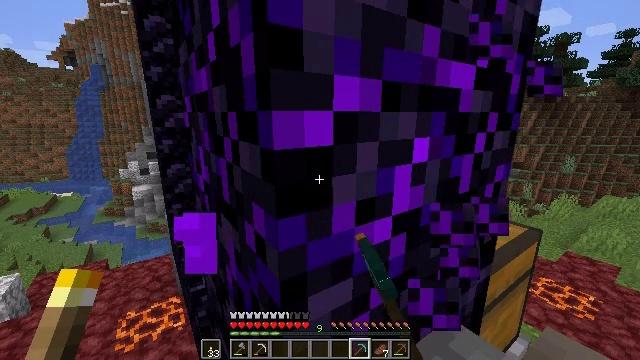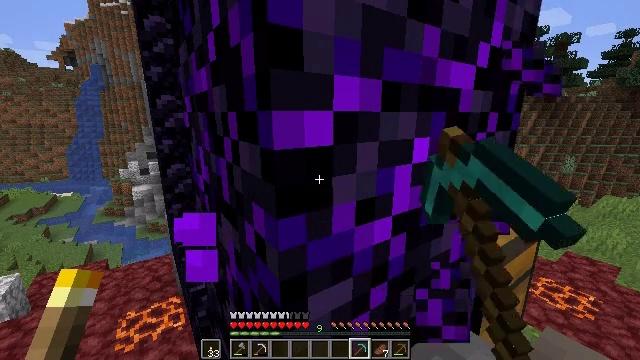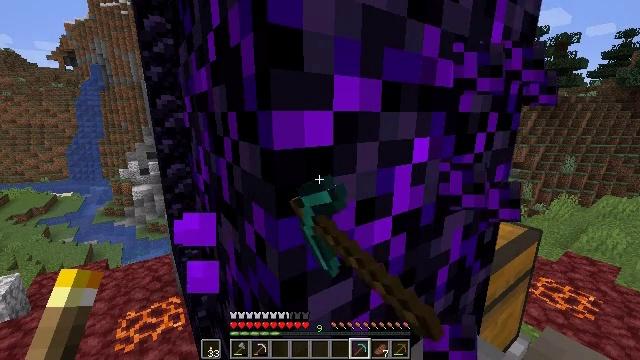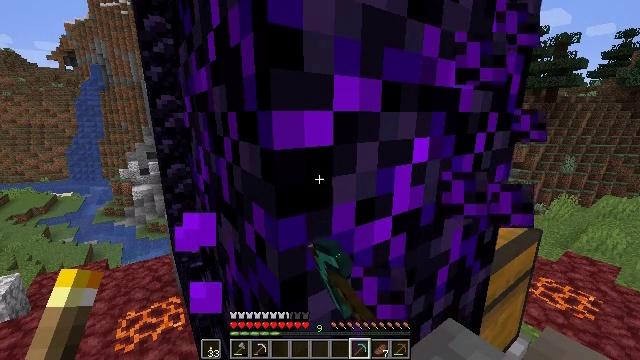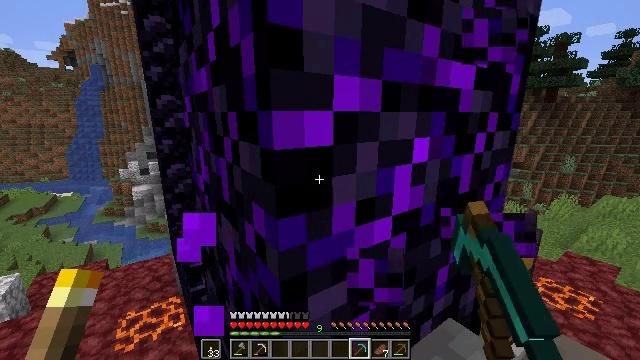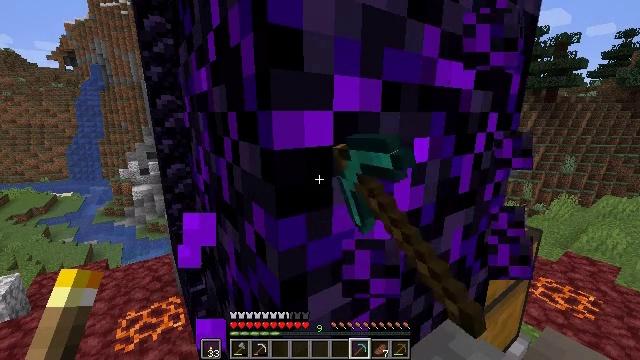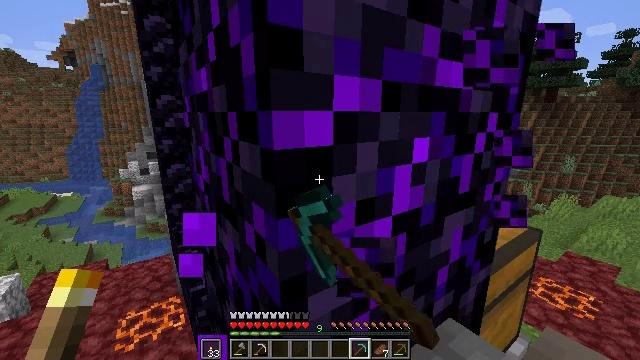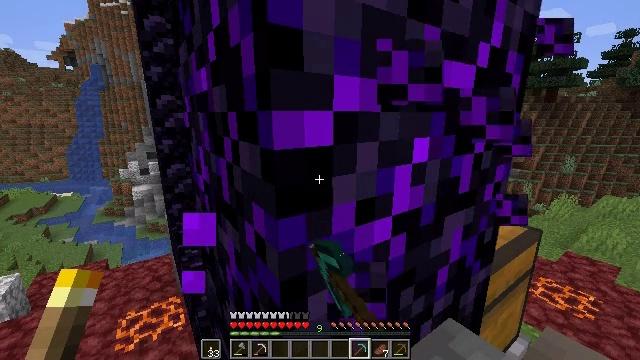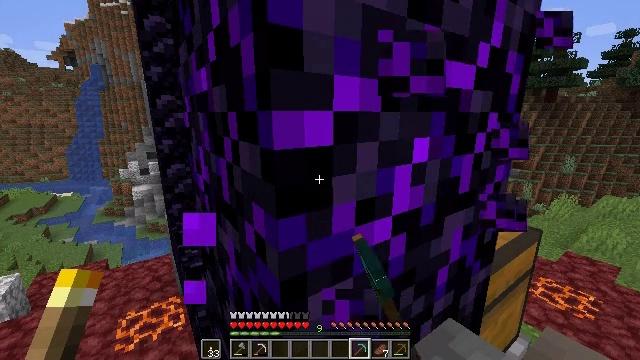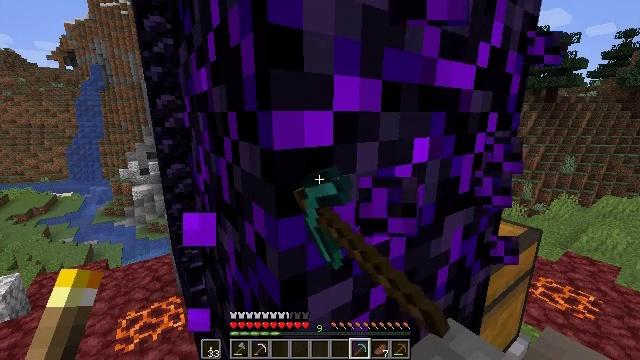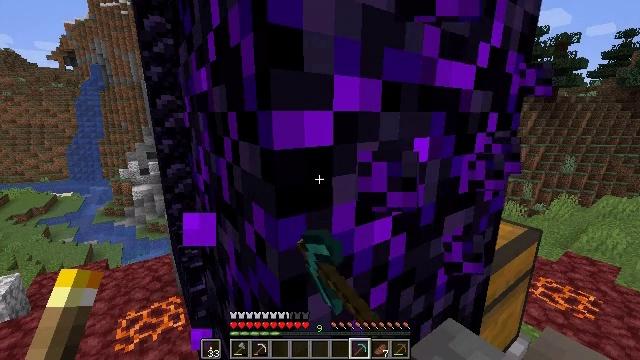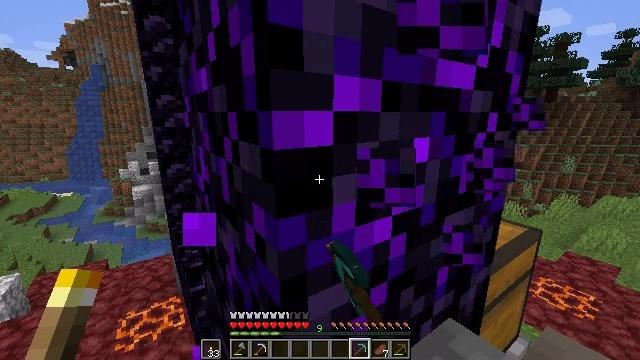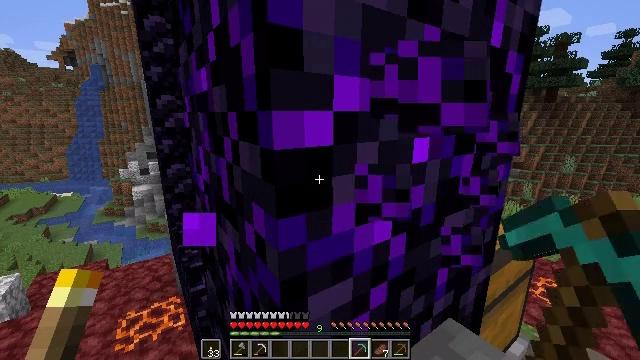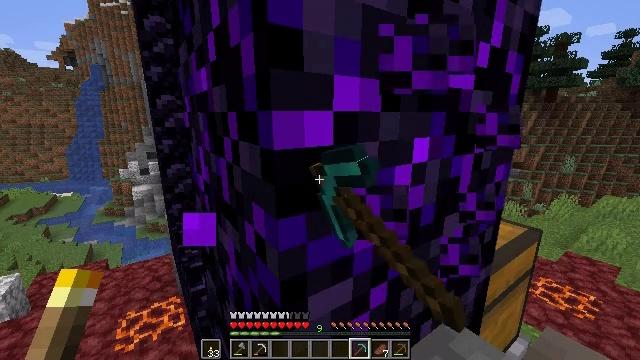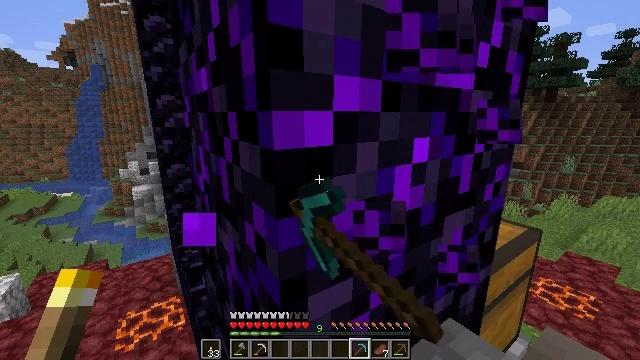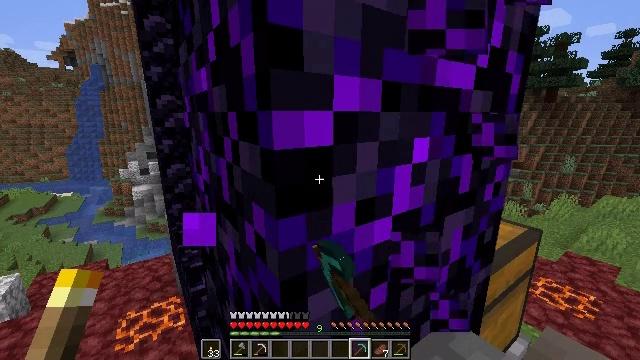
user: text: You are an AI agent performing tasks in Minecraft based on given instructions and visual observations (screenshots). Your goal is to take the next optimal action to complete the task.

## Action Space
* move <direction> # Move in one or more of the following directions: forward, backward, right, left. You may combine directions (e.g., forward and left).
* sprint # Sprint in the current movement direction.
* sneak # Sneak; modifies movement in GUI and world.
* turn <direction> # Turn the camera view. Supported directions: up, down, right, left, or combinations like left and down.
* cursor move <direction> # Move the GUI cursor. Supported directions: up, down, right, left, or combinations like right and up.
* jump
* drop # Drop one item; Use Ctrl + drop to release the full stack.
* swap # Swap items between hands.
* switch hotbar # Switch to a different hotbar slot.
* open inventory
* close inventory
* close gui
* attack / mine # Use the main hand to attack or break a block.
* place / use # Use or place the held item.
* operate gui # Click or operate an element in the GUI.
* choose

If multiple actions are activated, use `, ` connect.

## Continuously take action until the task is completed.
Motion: motion action
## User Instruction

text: Attack the crying obsidian to obtain it.
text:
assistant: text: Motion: attack / mine
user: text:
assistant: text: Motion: attack / mine
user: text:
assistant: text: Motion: attack / mine
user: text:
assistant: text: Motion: attack / mine
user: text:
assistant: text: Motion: attack / mine
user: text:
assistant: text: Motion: attack / mine
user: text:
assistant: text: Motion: attack / mine
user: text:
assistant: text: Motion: attack / mine
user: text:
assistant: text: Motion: attack / mine
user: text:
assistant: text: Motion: attack / mine
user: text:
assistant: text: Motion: attack / mine
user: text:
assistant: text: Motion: attack / mine
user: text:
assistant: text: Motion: attack / mine
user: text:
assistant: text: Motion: attack / mine
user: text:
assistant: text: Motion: attack / mine
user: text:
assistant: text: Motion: attack / mine
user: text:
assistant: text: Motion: attack / mine
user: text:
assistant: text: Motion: attack / mine
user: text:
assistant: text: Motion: attack / mine
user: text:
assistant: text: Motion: attack / mine
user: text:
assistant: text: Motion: attack / mine
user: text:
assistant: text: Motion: attack / mine
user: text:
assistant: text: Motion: attack / mine
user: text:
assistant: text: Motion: attack / mine
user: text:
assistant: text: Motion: attack / mine
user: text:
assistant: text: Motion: attack / mine
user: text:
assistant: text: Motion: attack / mine
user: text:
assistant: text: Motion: attack / mine
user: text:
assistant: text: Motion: attack / mine
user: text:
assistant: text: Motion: attack / mine